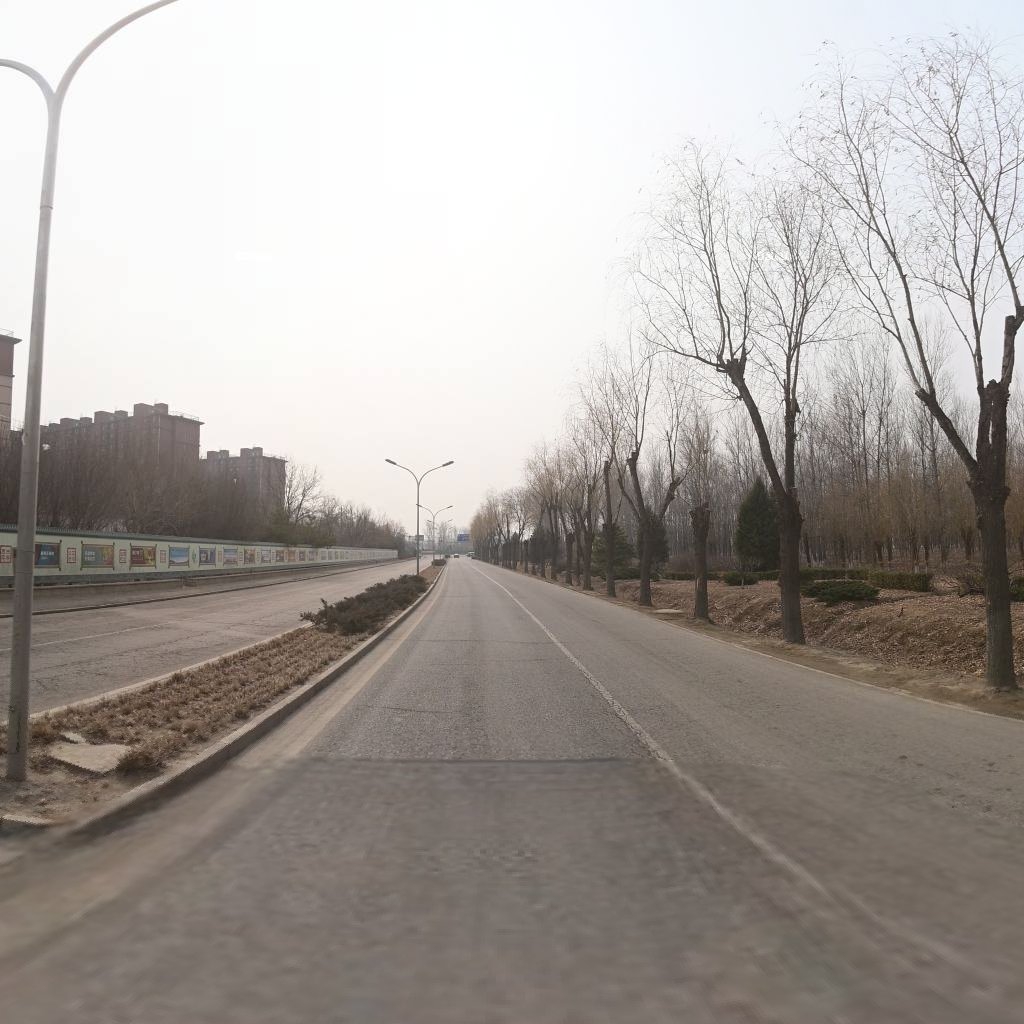
Region: Haidian
Road damage annotations: alligator crack, transverse crack, alligator crack, transverse crack, transverse crack